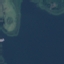
Land use / land cover class: SeaLake